Field crop: maize
Growth stage: 2
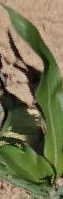
Species: maize